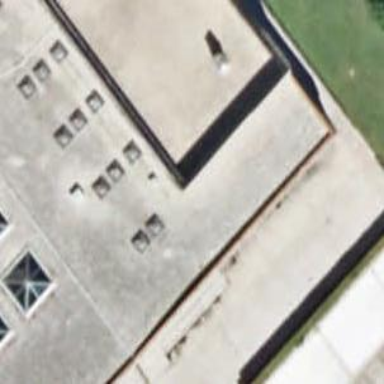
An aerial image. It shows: Hotel building.